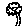
Label: flower